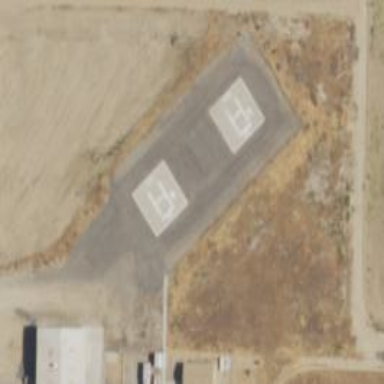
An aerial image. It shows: Image showing helipad at airport.